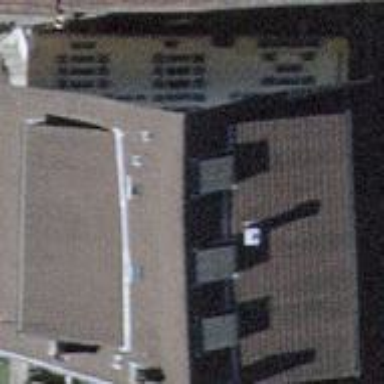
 and the building itself is golden color."